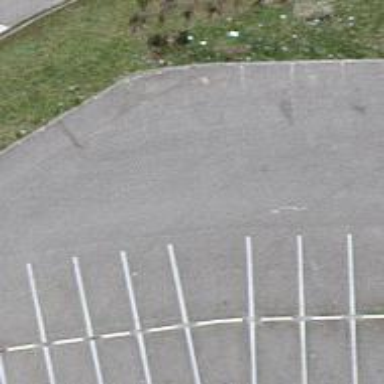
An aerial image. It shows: Asphalt parking aisle road.